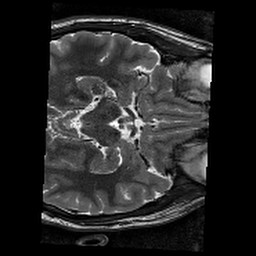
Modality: T2w
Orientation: axial
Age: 19
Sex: male